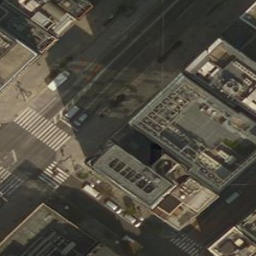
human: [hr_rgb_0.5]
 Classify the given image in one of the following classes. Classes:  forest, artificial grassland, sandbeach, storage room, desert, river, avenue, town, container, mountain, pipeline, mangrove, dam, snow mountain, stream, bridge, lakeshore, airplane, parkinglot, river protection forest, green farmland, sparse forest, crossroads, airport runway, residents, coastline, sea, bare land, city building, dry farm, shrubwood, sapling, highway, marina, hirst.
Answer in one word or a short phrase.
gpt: city building